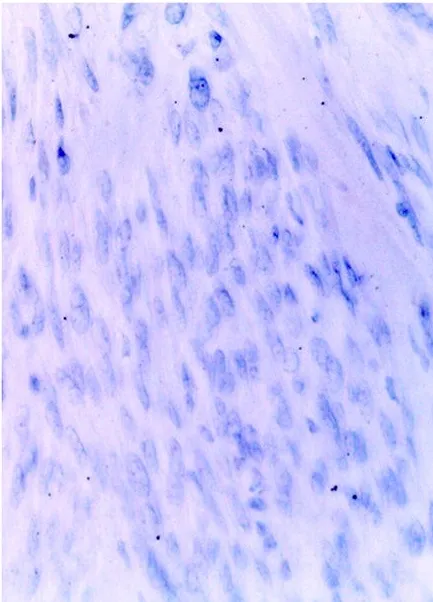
Negative in the leiomyosarcoma. 400x).
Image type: pathology (alcian_blue)